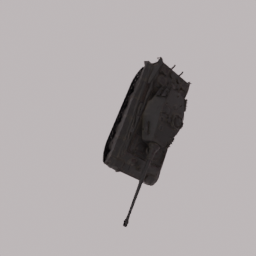
Label: mechanical